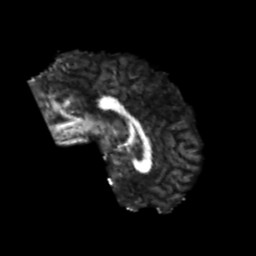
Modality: FA
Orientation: sagittal
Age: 24
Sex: male
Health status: healthy
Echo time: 0.074 s